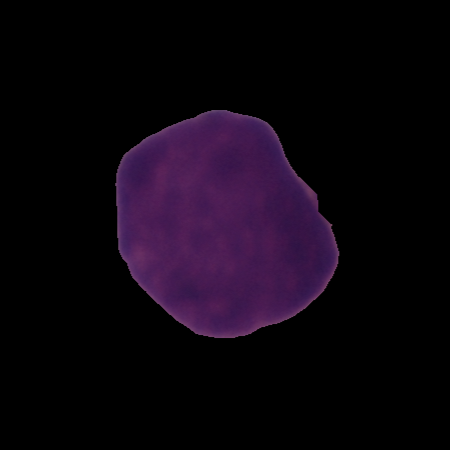
Label: healthy